【题型】解答题　【知识点】平面几何　【难度】easy
如图，以$\parallelogram ABCO$的顶点$O$为原点，边$OC$所在直线为$x$轴，建立平面直角坐标系，顶点$A$，$C$的坐标分别是$(2,4)$，$(3,0)$，过点$A$的反比例函数$y=\dfrac{k}{x}$的图象交$BC$于点$D$，连接$AD$．求$\triangle ABD$的面积．

\vspace{0.2cm}
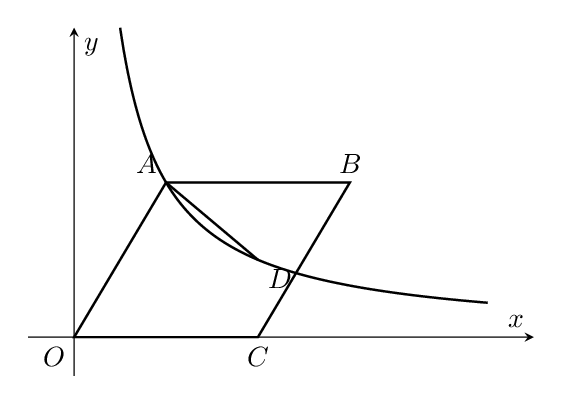
【解答】

\noindent \textbf{【答案】} $\triangle ABD$的面积为$3$

\vspace{0.2cm}
\noindent \textbf{【分析】} 先根据平行四边形的性质求出$B$点坐标，进而可得出反比例函数的解析式，利用待定系数法求出直线$BC$的解析式，求出$D$点坐标，根据三角形的面积公式即可得出结论．

\vspace{0.2cm}
\noindent \textbf{【详解】} $\because$四边形$ABCO$是平行四边形，点$A$，$C$的坐标分别为$(2,4)$，$(3,0)$，
$\therefore B(5,4)$，
$\because$点$A$在反比例函数$y=\dfrac{k}{x}$的图象上，
$\therefore k=8$，
$\therefore$反比例函数的表达式为$y=\dfrac{8}{x}$，
设直线$BC$的表达式为$y=ax+b(a\neq 0)$，
把点$B(5,4)$，$C(3,0)$代入，得$\begin{cases}5a+b=4 \\ 3a+b=0\end{cases}$，
解得$\begin{cases}a=2 \\ b=-6\end{cases}$，
$\therefore$直线$BC$的表达式为$y=2x-6$，
解方程组$\begin{cases}y=2x-6 \\ y=\dfrac{8}{x}\end{cases}$，
解得$\begin{cases}x=4 \\ y=2\end{cases}$或$\begin{cases}x=-1 \\ y=-8\end{cases}$（舍去）．
$\therefore D(4,2)$，
$\therefore S_{\triangle ABD}=\dfrac{1}{2}\times(5-2)\times(4-2)=3$．

\vspace{0.2cm}
\noindent \textbf{【点睛】} 本题考查的是反比例函数系数$k$的几何意义，根据题意得出$D$点坐标是解答此题的关键．